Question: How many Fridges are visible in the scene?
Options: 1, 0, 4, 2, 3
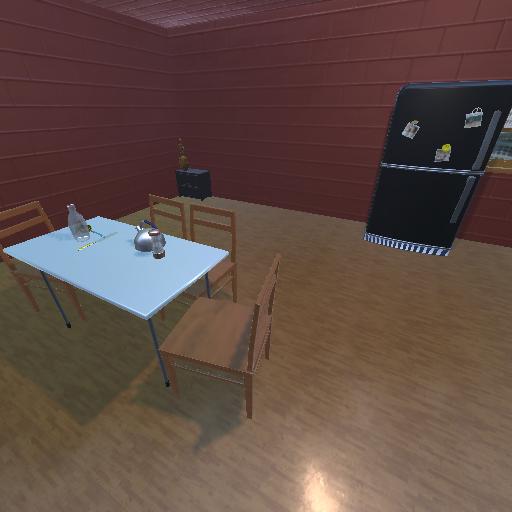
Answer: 1